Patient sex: F
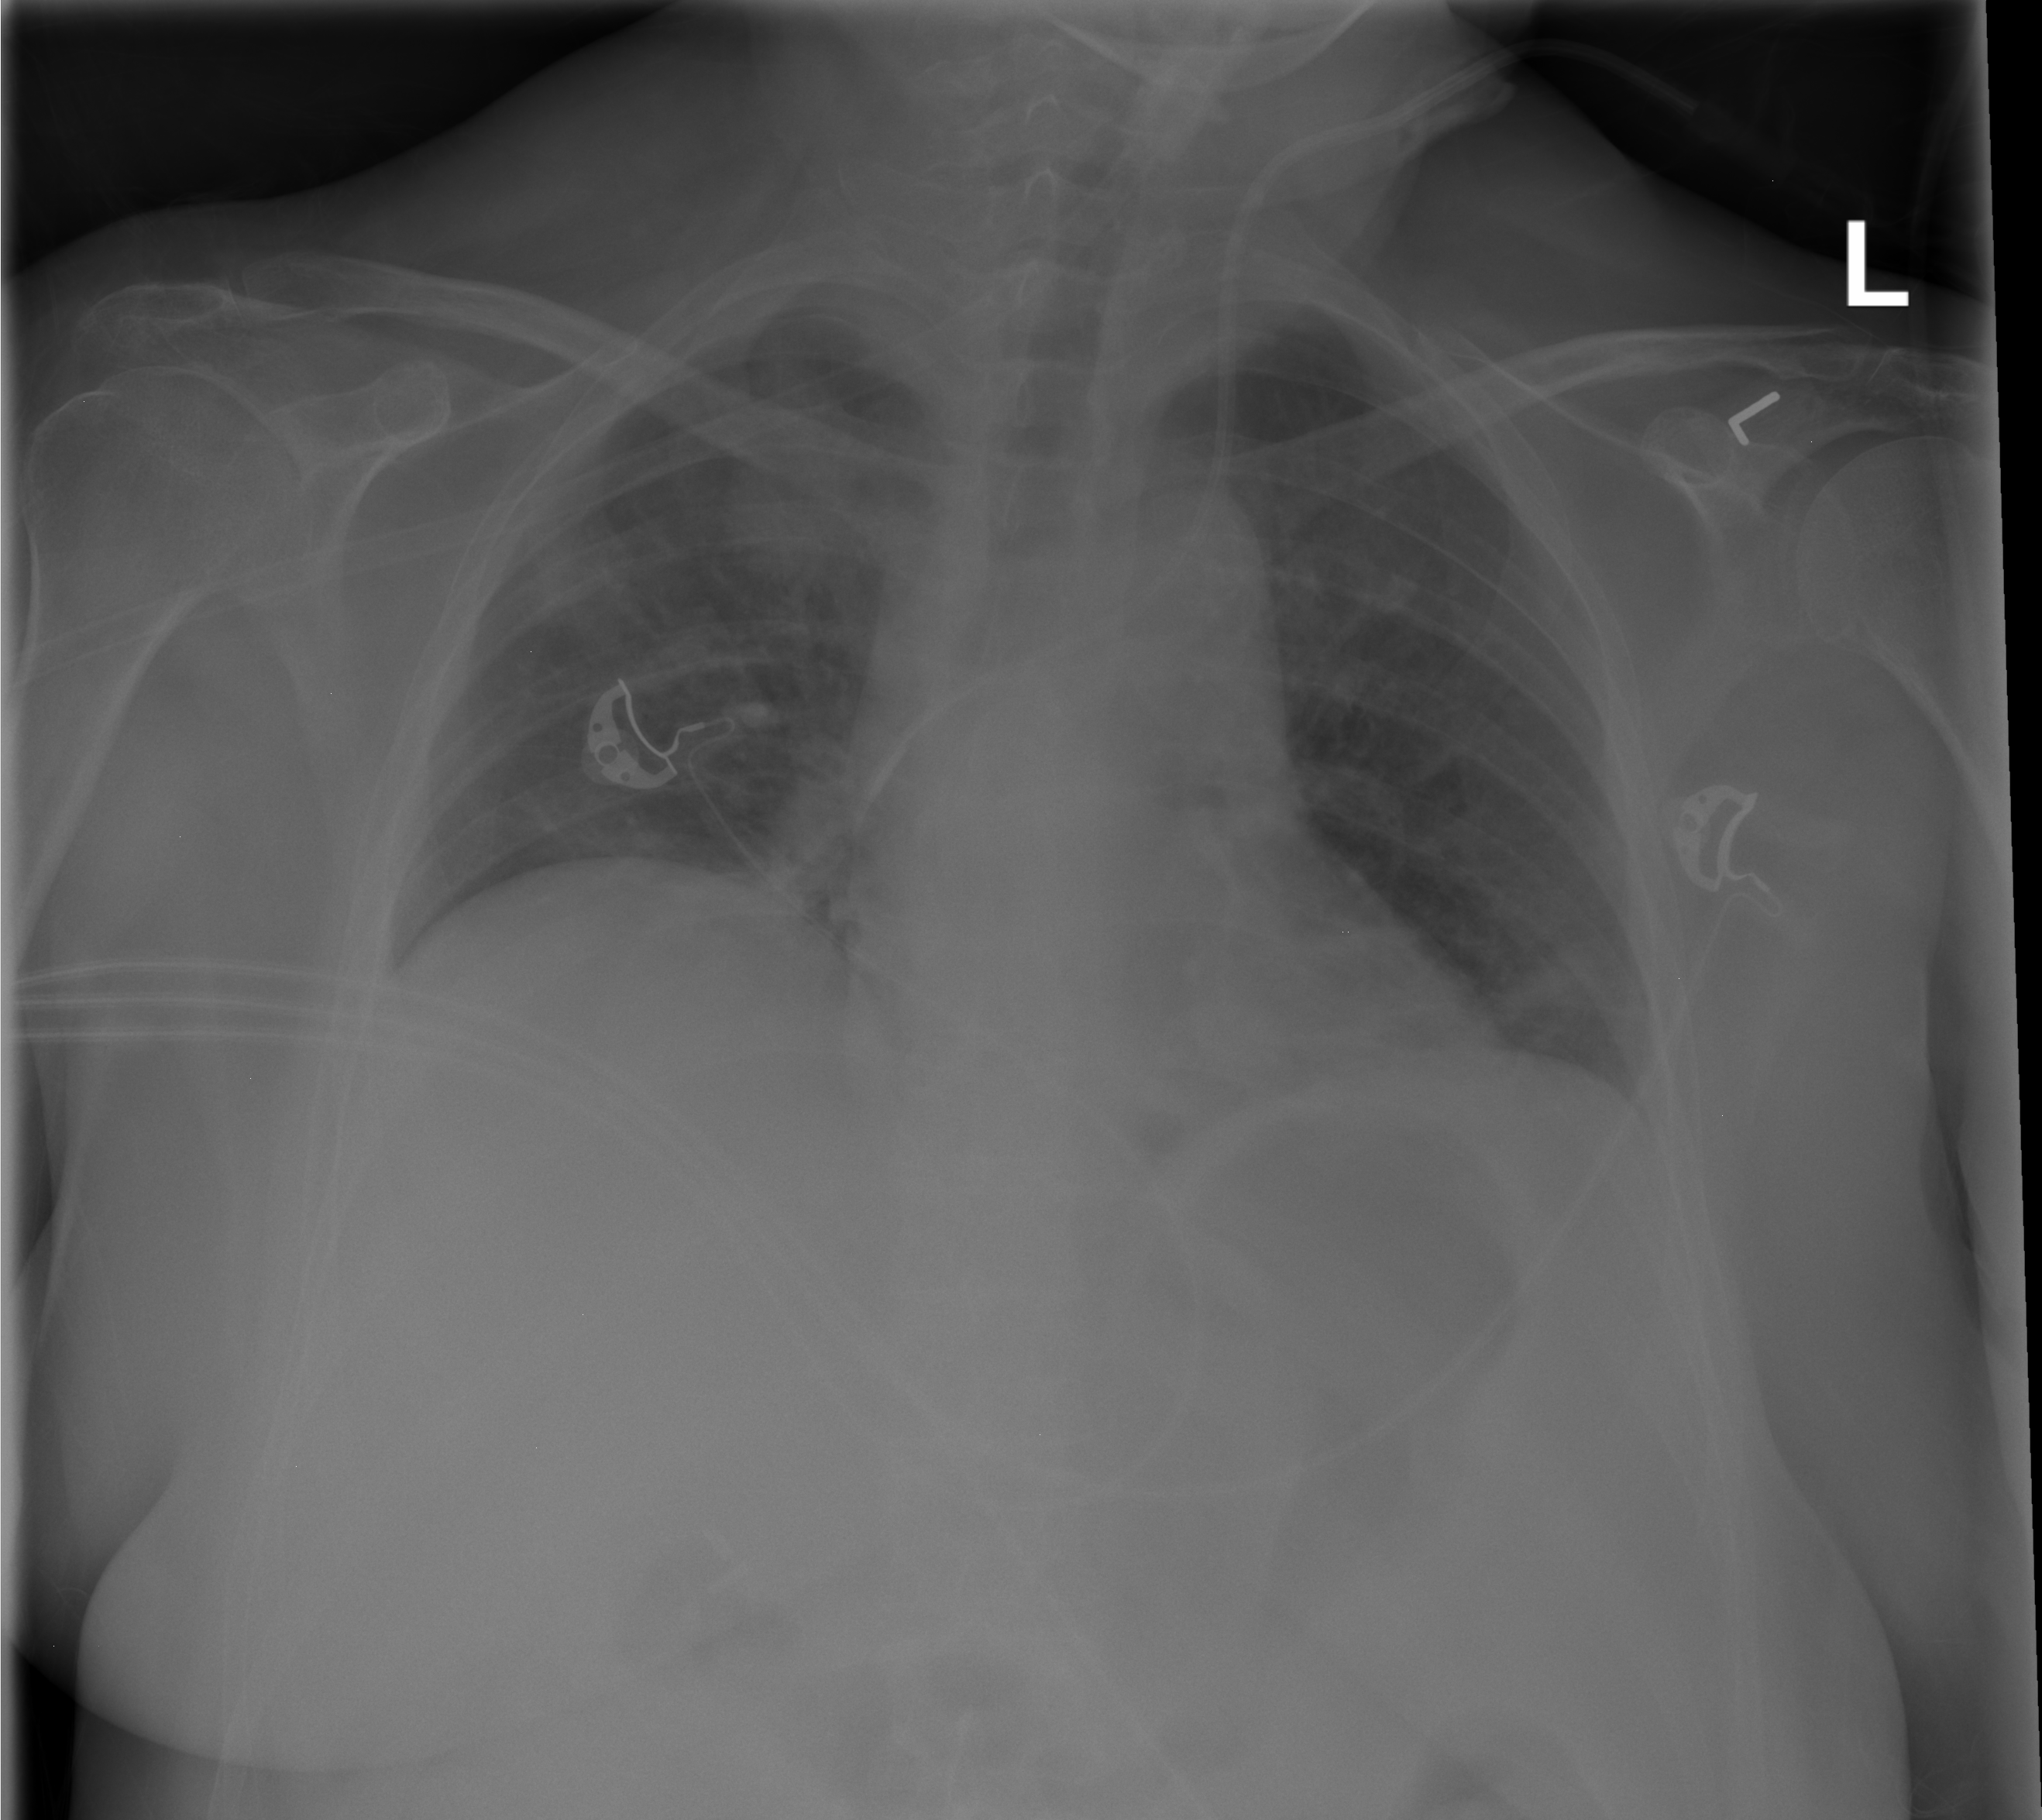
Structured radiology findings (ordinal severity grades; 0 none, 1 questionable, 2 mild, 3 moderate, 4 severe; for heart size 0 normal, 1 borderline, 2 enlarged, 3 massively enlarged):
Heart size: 0
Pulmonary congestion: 0
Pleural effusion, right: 0
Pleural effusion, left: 0
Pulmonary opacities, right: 0
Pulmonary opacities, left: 0
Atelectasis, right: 0
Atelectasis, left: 2